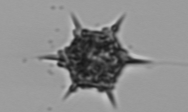
Label: Dictyocha